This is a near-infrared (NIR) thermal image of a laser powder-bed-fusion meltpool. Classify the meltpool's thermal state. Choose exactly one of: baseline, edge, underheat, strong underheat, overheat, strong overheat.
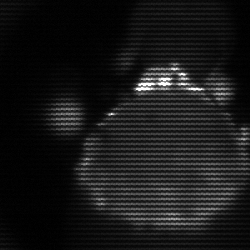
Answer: edge